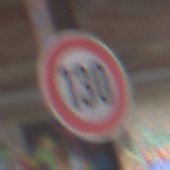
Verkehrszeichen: Geschwindigkeit130
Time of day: Midday
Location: Roofed (Special)
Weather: Overcast
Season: NotSpecified
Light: Natural